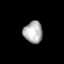
Tissue: lung
Cell type: Epithelial cells
Senescence score: 0.1731
Nuclear area (px): 405
Mean DAPI intensity: 175.59